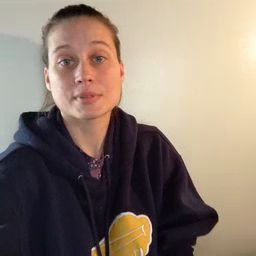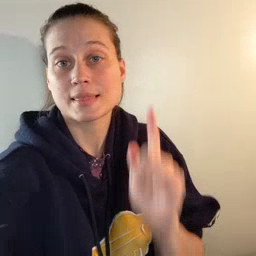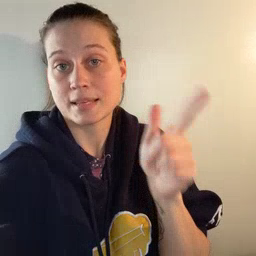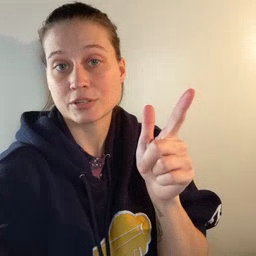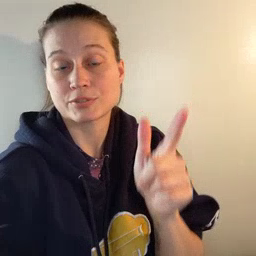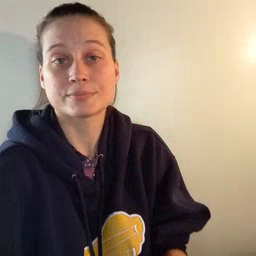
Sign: later